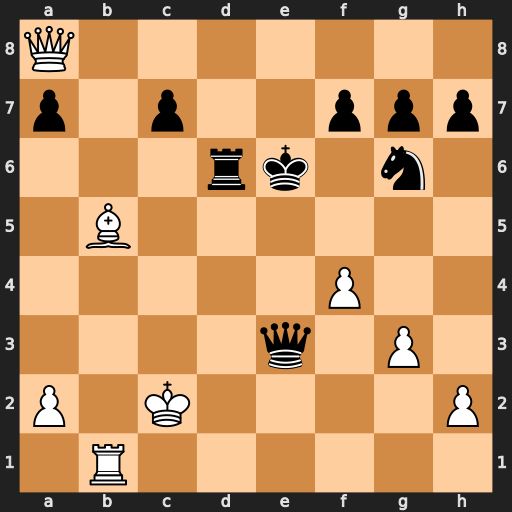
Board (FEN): Q7/p1p2ppp/3rk1n1/1B6/5P2/4q1P1/P1K4P/1R6
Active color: w
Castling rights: -
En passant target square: -
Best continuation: Qe8+ Ne7 Bc4+ Kf5 Qxf7+